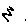
Label: zigzag